Question: I am trying to create a system of equation with theoretically that represent the functions seen below (we know Kt, alpha, and beta but not Kt+q) - any help is greatly appreciated:

How should I represent this and pass it into my newton raphson code (any input here is also appreciated):
'''
% newton raphson
function I = NR(f,x0)
x=x0; %starting point
fx=f(x);
J = CDJac(f,x);
I = x - fx/J;
end
% the jacobian below is validated;
function [DCD] = CDJac(f,xbar)%the jacobian
jk=length(xbar); %find the dimension of x
hstar=eps^(1/3); %choose value of h based upon Heer and Maussner machine eps
e=zeros(1,jk); %1 x j vector of zeros; j coresspond to the derivative
%with respect to the jth varibale. If j=1, I am taking the derivative of
%this multivraite function with respect to x1. Creates a bunch of zeros. AS
%we go through and evlaute everything. We replace that zeros with a one.
for j=1:length(xbar) %if j is 1:10. xbar is the vector of
%10 different points. you have 10 differetn x s.
e(j)=1; %replace the jth entry to 1 in the zero vector. (1,0). In a
%of loop, j become 2 after it is done with 1. We then take the second
%element of it and change it to a 1- (0,1).
fxbarph=f([xbar+e.*hstar]); %function evaluated at point xbar plus h
fxbarmh=f([xbar-e.*hstar]); %function evaluated at point xbar minus h
DCD(:,j)=(fxbarph-fxbarmh)./(2*hstar);
e=zeros(1,jk); %create the ej row vector of zeros. For instance, when j
%goes to 2, you need to have 0s everywhere except the second column.
end
end
'''
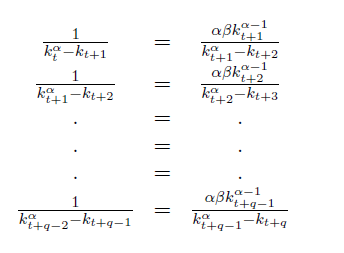
Answer: I think you need to perform the following steps:
1. Express each function as f(k) = 0: subtract the RHS from both sides of each equation.
2. Calculate the Jacobean for the linear increments: J*dk = f
3. Make an initial guess for the unknown k vector
4. Solve for unknown increment vector dk
5. Update the vector k: k(new) = k(old) + dk
6. Iterate to convergence